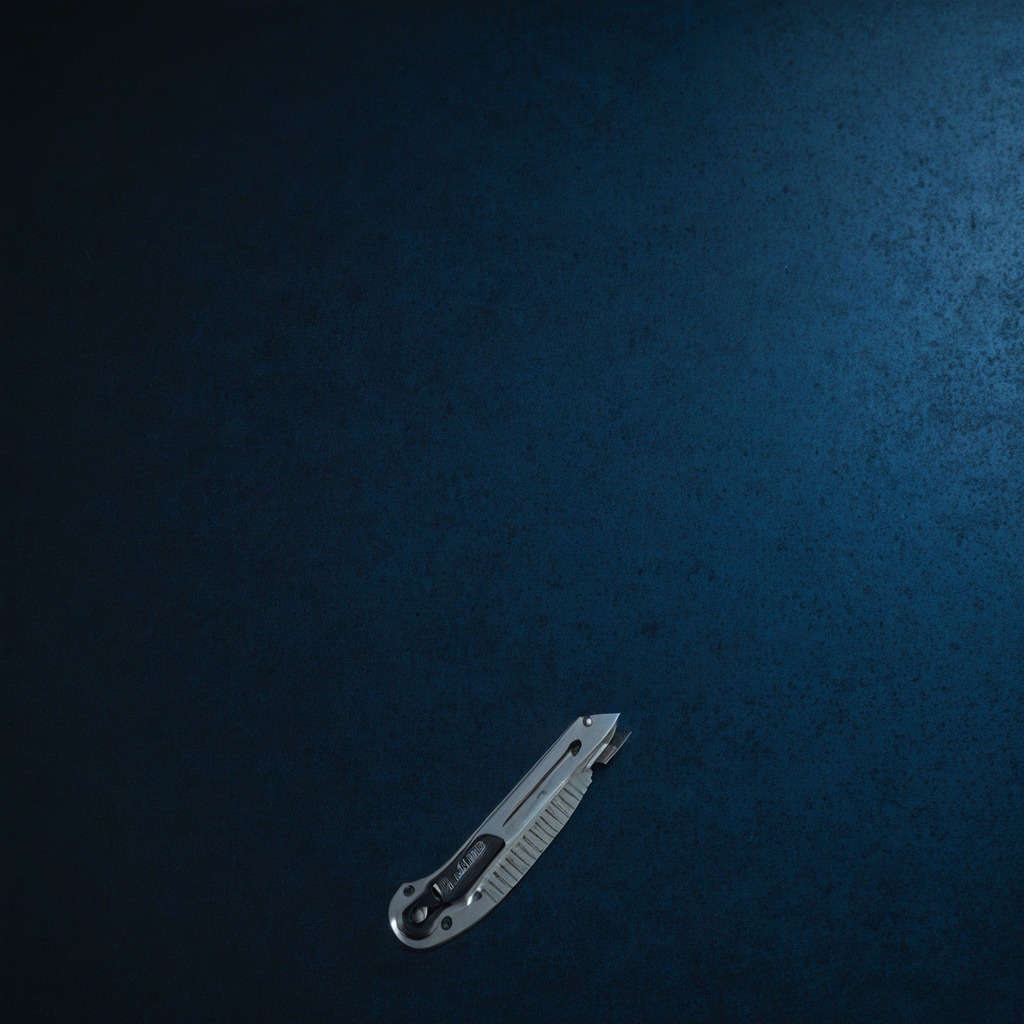
A utility knife lying on a clean granite tabletop inside a workshop at night soft shadows worn but beneath the mat